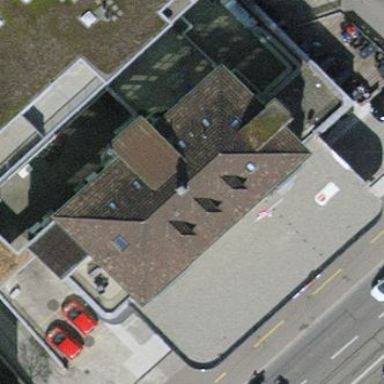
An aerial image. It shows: Fuel station located under roof.